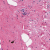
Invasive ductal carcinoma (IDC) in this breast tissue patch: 0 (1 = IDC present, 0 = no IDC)